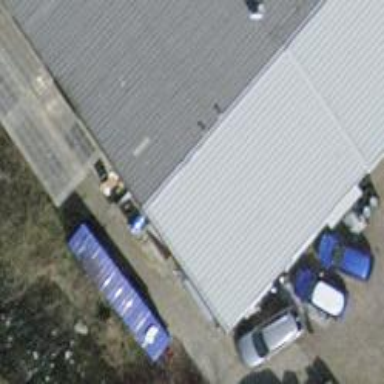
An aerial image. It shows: Car repair shop.